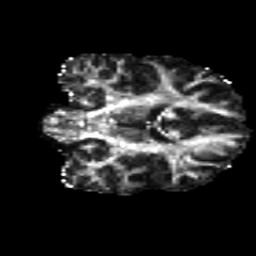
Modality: FA
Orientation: coronal
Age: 34
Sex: female
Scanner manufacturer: siemens
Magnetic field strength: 3 T
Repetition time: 8.8 s
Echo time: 0.085 s